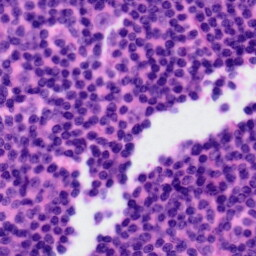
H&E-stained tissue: Tonsil